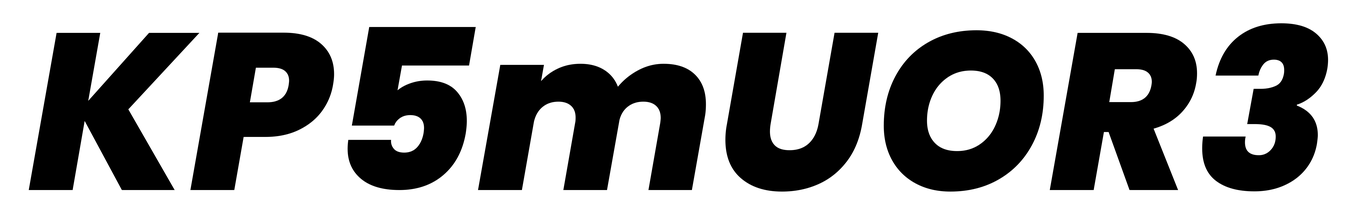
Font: Poppins-ExtraBoldItalic